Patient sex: M
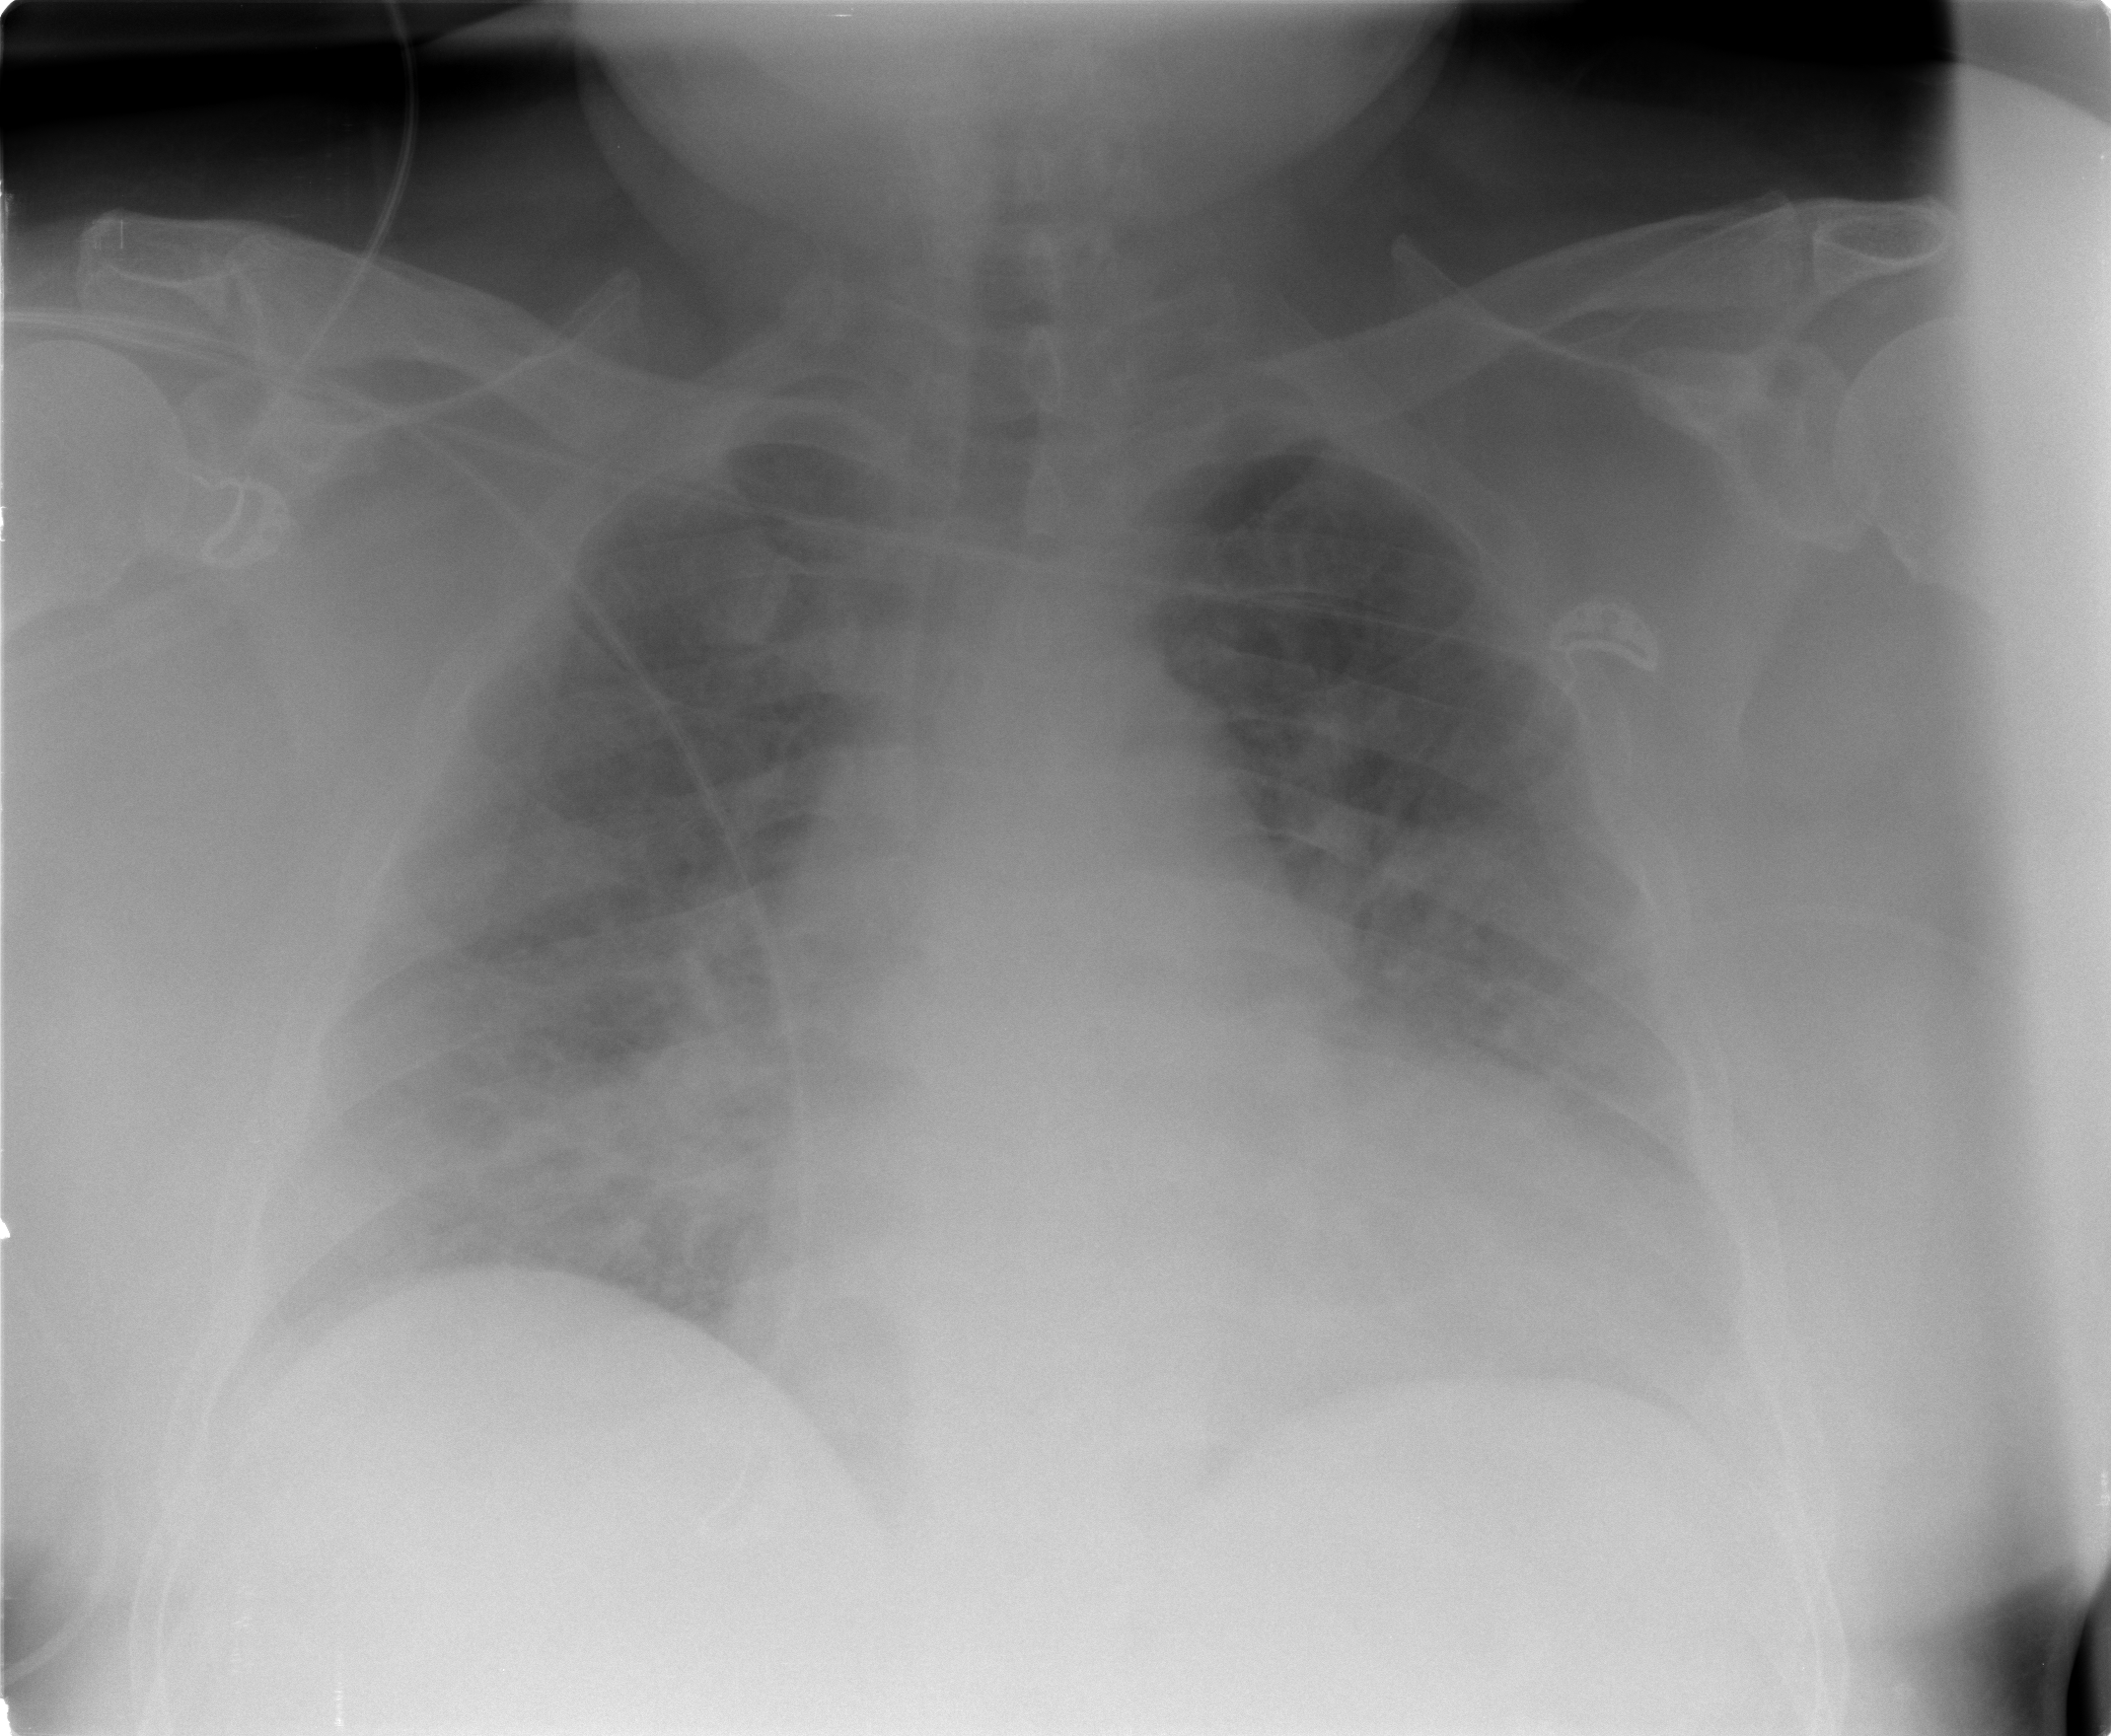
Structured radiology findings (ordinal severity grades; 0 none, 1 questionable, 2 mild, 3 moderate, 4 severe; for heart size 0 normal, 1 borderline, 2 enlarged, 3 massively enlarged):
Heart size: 2
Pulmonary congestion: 2
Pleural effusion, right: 1
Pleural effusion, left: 2
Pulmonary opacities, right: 2
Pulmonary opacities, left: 0
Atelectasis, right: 2
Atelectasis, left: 2